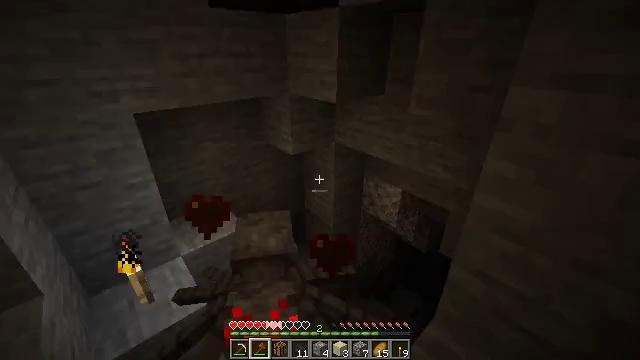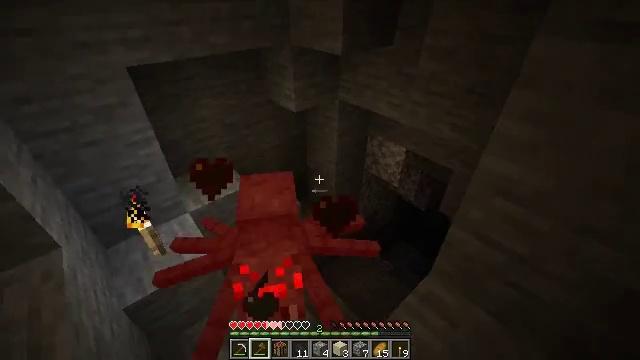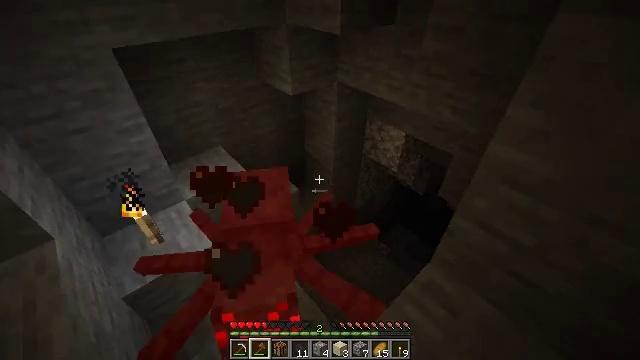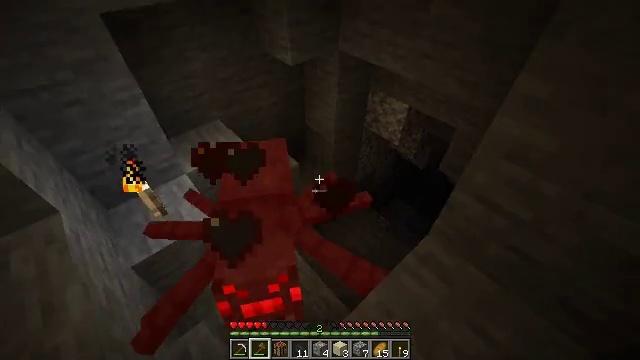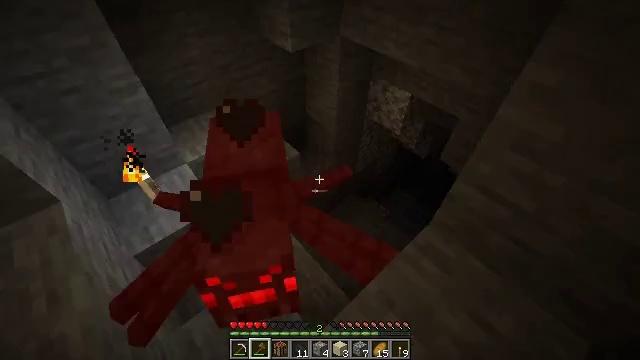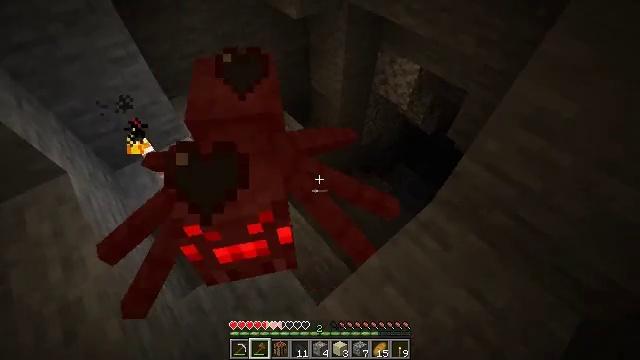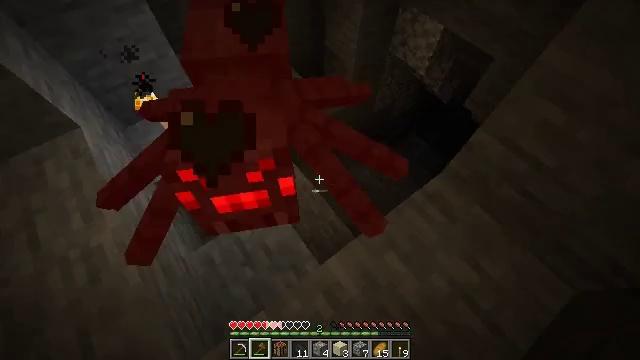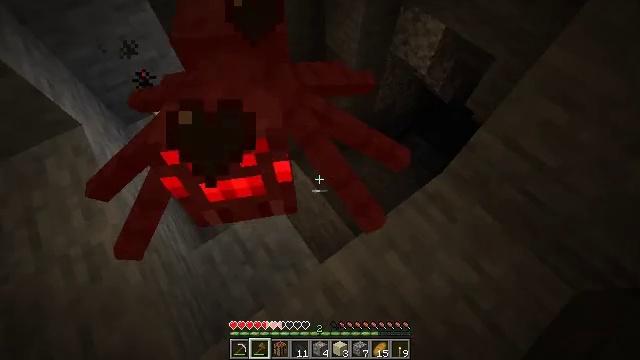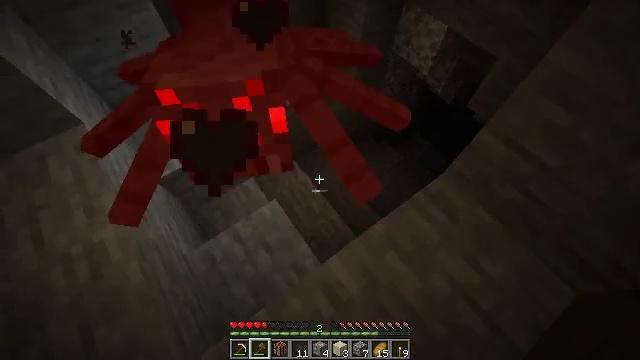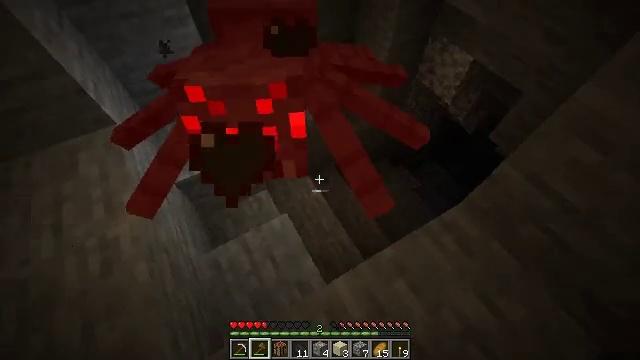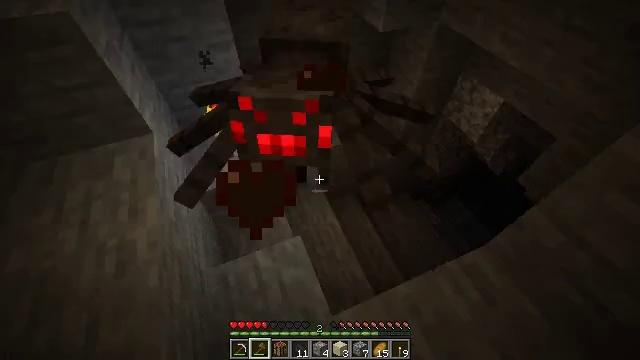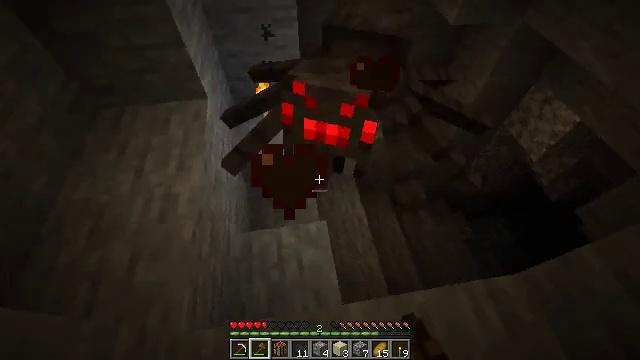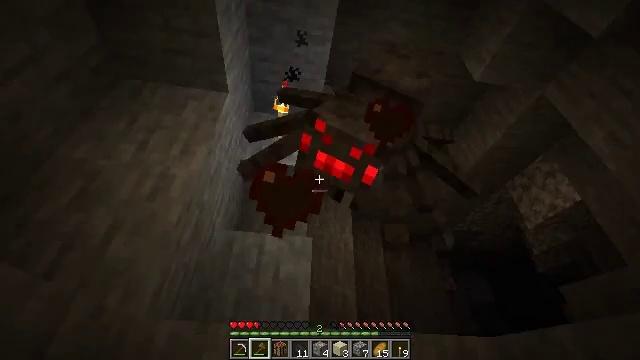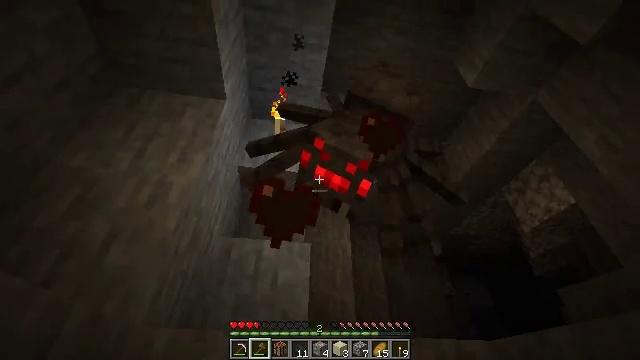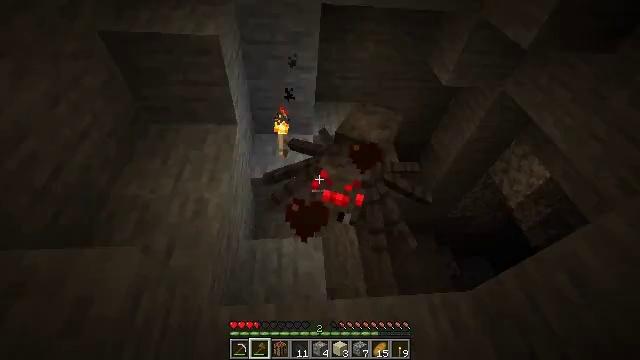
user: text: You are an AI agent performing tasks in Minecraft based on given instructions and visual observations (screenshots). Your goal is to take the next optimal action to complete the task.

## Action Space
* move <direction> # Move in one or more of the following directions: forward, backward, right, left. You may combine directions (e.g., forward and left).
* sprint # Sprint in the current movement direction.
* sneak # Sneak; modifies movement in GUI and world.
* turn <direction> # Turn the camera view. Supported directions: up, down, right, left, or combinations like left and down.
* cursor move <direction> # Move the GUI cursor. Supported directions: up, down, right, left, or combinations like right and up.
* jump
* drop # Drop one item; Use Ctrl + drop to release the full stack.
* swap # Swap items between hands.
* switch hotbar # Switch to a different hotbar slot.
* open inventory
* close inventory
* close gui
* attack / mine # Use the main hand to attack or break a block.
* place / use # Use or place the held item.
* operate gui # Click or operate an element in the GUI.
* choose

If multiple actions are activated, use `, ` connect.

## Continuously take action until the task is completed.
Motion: motion action
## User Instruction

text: Kill mobs.
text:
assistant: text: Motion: turn down
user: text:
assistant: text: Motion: turn down
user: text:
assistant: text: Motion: turn down
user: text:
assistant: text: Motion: turn down
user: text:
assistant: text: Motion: turn left and down
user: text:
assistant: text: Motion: turn left and down
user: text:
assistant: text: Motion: no_op
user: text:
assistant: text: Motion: no_op
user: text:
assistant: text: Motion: turn left and up
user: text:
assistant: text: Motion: turn left and up, attack / mine
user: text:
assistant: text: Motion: turn left and down, attack / mine
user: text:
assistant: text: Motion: turn up, attack / mine
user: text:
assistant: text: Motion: turn up, attack / mine
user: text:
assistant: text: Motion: no_op
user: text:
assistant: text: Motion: no_op